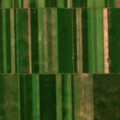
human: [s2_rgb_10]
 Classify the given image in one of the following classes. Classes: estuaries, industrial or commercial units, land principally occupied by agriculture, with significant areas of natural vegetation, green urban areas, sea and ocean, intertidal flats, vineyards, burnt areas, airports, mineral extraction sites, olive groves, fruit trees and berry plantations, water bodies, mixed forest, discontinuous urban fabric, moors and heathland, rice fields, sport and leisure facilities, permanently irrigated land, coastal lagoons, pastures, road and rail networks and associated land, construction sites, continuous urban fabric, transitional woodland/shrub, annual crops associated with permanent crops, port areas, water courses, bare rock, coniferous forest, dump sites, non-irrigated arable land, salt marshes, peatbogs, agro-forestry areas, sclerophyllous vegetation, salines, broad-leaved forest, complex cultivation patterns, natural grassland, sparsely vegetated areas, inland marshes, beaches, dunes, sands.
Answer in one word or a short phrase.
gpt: non-irrigated arable land